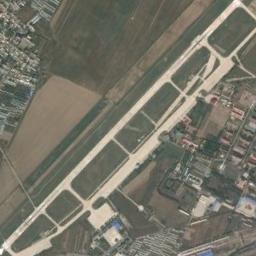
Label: airport